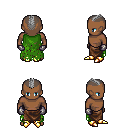
a pixel art fantasy rpg character, male body template, human, dark skin, green tattered cape, robe skirt, gray short mohawk hairstyle, metal gloves, gold boots, four views (front, back, left, right), 2x2 character sprite sheet, small pixel art, hard edges, no anti-aliasing